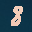
Label: 8